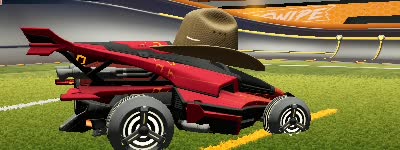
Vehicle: aftershock